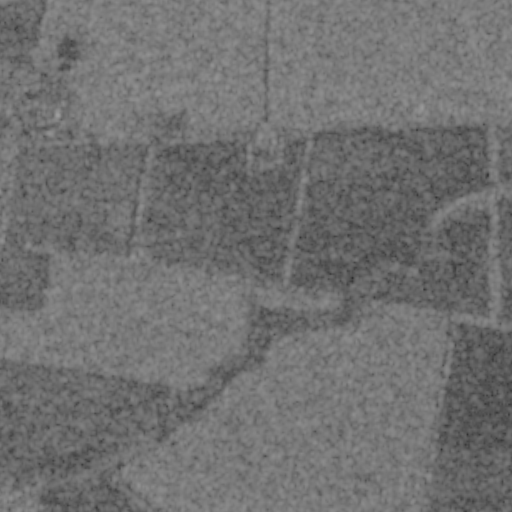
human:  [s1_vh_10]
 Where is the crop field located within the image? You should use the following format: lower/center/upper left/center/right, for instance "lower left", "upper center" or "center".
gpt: The crop field is located in the upper of the image.
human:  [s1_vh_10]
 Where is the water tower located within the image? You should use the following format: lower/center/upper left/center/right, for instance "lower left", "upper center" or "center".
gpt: The water tower is located in the upper left of the image.
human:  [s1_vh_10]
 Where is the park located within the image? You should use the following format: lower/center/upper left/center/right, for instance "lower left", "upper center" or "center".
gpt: There is no park in the image.

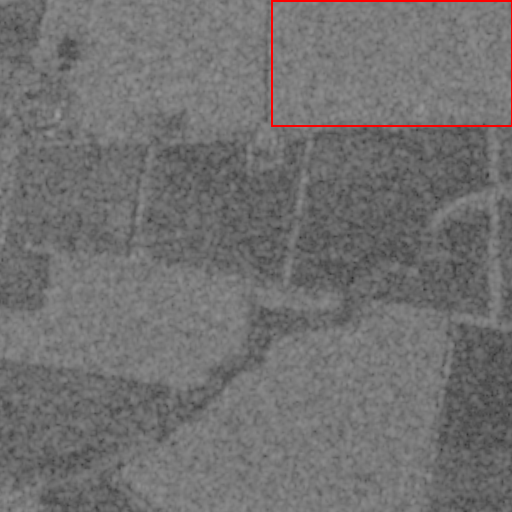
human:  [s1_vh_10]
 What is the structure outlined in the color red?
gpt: The structure outlined in red is a crop field.
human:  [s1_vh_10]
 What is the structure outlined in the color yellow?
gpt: There is no yellow outline.